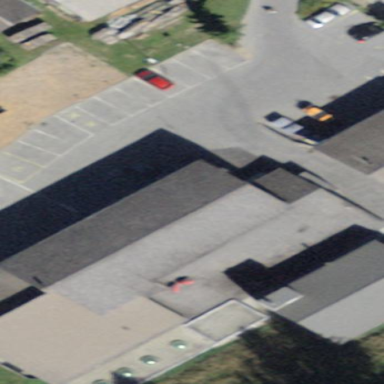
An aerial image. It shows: Fire station building.